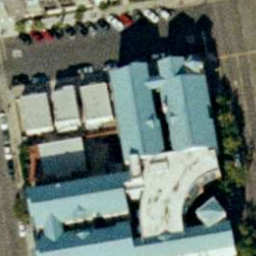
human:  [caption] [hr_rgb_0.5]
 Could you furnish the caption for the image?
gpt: Many buildings next to a road .

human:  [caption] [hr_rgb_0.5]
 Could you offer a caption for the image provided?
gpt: There are white and blue buildings .

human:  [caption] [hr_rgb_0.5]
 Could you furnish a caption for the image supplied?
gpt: There are buildings with blue roofs and a road next to them .

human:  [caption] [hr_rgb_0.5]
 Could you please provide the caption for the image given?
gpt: There are some cars parked neatly on the road which beside the buildings .

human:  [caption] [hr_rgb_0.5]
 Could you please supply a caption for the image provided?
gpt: Buildings and roads .